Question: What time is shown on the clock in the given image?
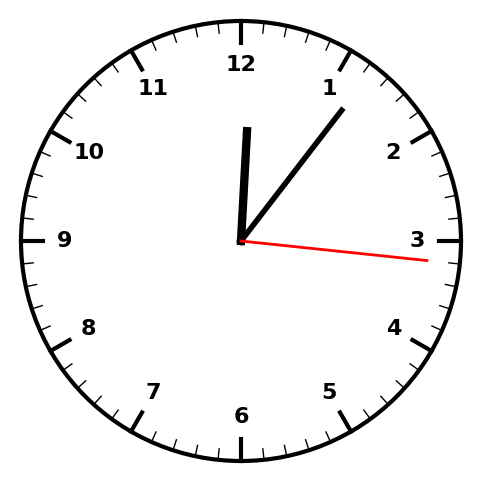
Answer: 12:06:16